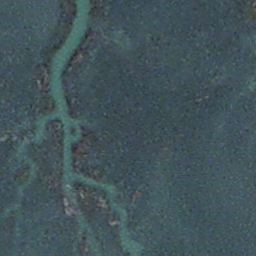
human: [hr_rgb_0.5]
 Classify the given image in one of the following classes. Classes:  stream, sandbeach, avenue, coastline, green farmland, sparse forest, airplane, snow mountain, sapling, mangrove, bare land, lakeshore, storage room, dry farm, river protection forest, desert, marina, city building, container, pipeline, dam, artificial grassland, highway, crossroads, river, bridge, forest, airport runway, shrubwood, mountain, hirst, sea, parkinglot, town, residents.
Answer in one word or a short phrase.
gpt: stream